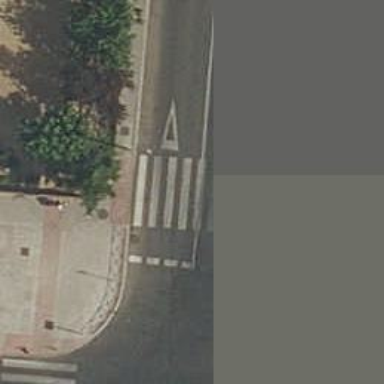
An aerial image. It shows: Uncontrolled zebra crossing on the road.